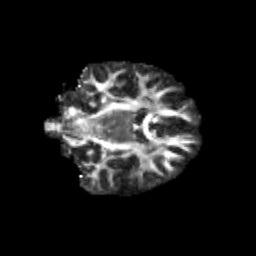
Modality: FA
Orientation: coronal
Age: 12
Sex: male
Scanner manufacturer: siemens
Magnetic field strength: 3 T
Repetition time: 3.8 s
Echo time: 0.07 s